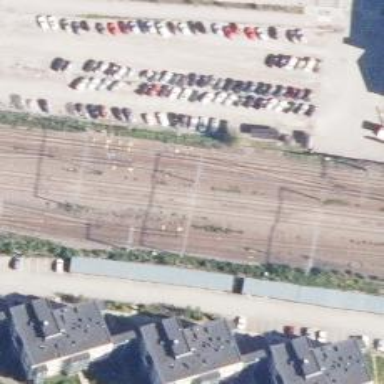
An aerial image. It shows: Railway signal.